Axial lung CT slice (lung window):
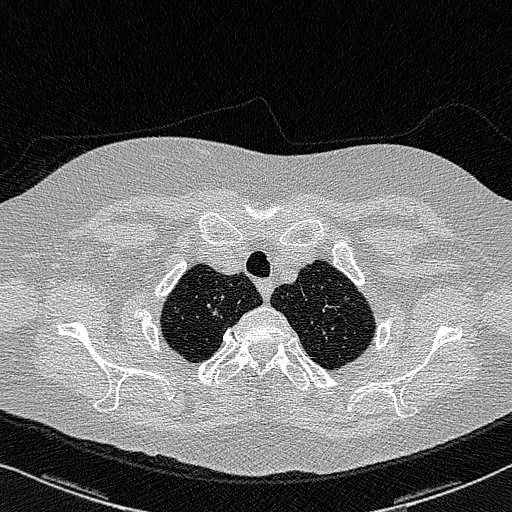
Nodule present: no